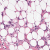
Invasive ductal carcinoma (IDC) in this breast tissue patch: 0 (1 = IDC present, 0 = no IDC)